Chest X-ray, PA view. Patient: 62 years old, sex M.
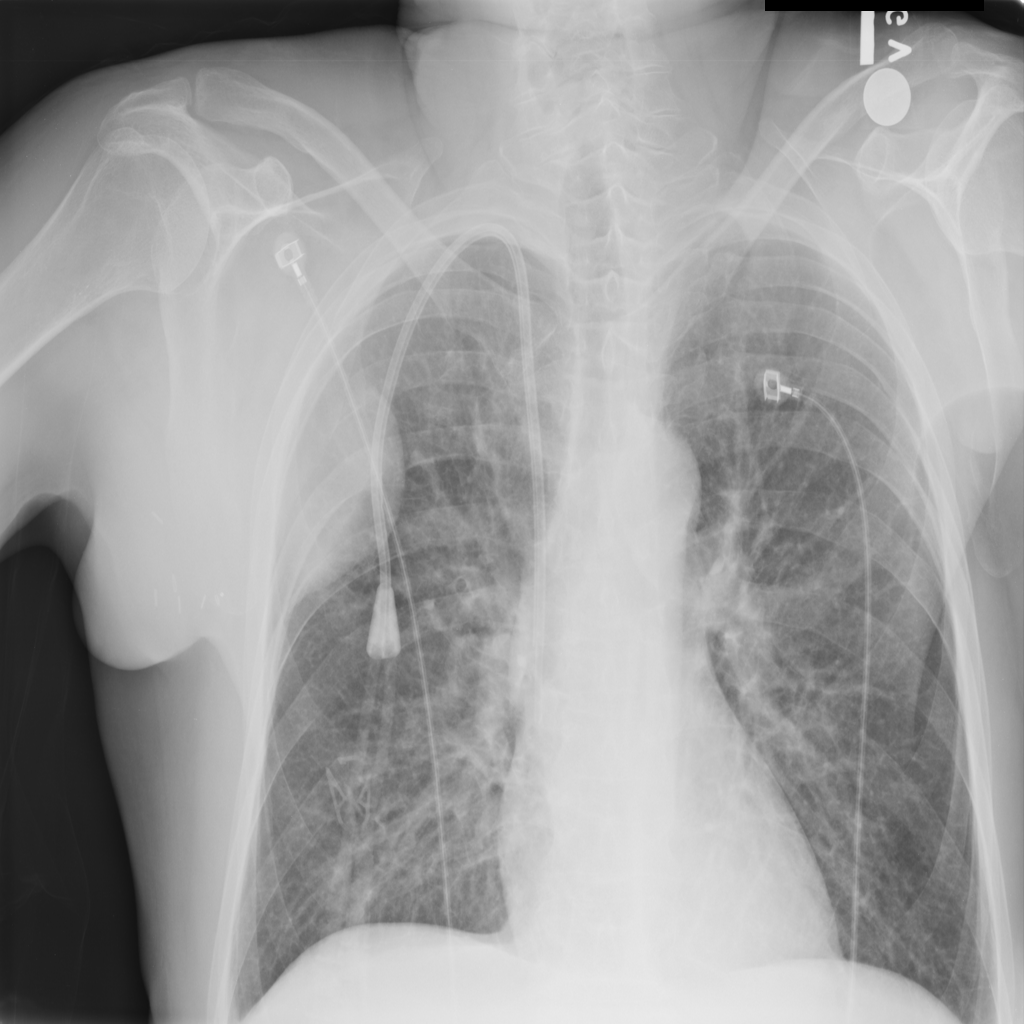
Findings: Edema, Effusion, Mass